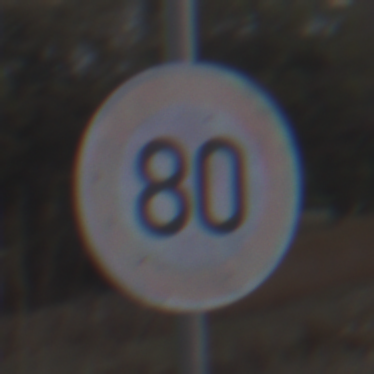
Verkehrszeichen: Geschwindigkeit80
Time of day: SunriseSunset
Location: Outdoor (Suburban)
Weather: Clear
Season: NotSpecified
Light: Natural